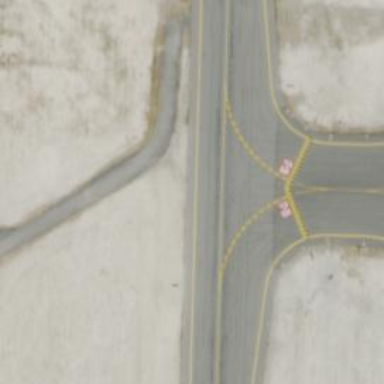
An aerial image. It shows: Image of taxiway at airport.